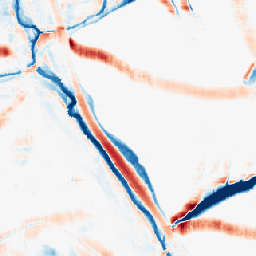
Category: morphological
Decomposition family: morphological_rect
Decomposition parameters: operation: average
width: 20
height: 20
Upsampling method: area
Upsampling parameters: scale: 8
Upsampling scale: 8